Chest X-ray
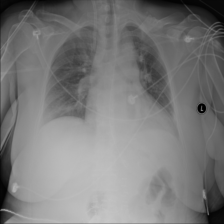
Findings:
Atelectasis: positive
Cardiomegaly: negative
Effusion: negative
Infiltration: negative
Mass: negative
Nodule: negative
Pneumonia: negative
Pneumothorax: positive
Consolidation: negative
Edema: negative
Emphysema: negative
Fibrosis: negative
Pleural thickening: negative
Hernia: negative